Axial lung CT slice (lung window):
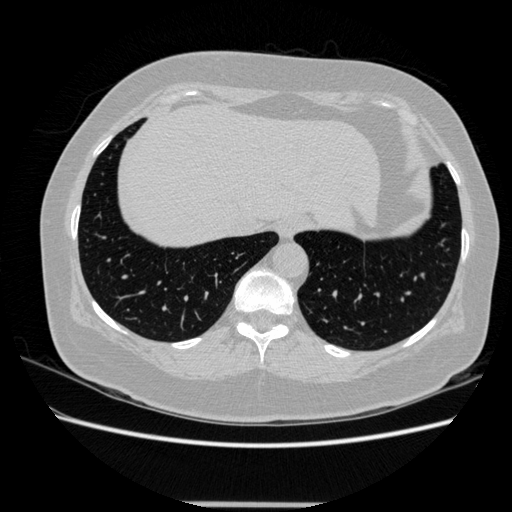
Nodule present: no